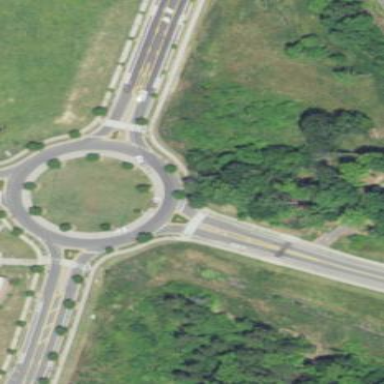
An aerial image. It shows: Tertiary road with asphalt surface leading to roundabout.